Question: I'm using Mercurial but I'm <URL>:

I have a feature that I'm working on, so it's in it's own feature branch. However, I have some smaller items I've changed in the development branch that I'd like to use while working on the specific feature way over yonder in the other branch. Is it permissible to merge development into that feature branch given this model? Or would that be violating this model?
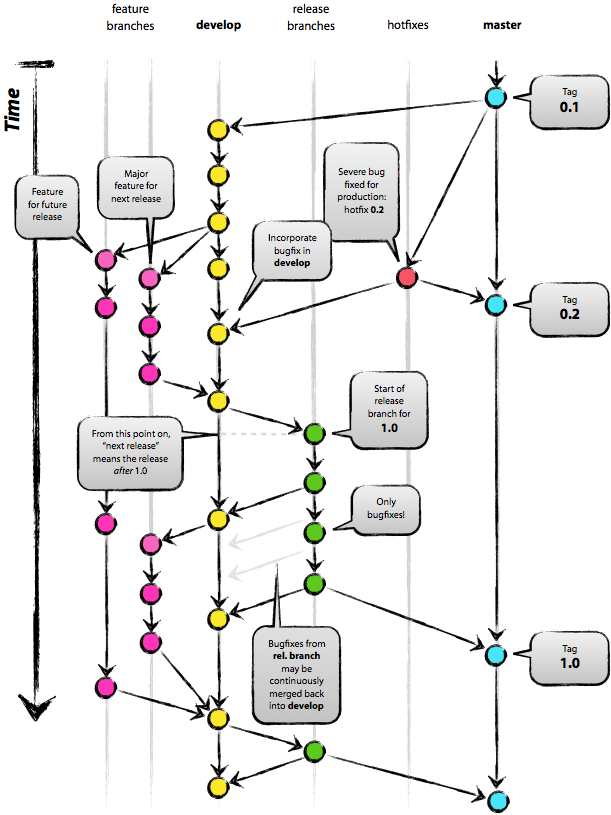
Answer: > Is it permissible to merge development into that feature branch given this model?
in common sense.
You made workflow violation earlier: when "have some smaller items I've changed in the development branch" - these changes must be in separate feature branch(es), which you merge in your feature branch or (better) into temporary "combined" (your + side) branch: in case of ideal nvie-workflow develop-branch have to contain from task-branches
PS - from other side "not man for the Sabbath, but the Sabbath was made for man" and you'll have only dirty history in case of merge